Field crop: tomato
Growth stage: 1
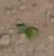
Species: solanum